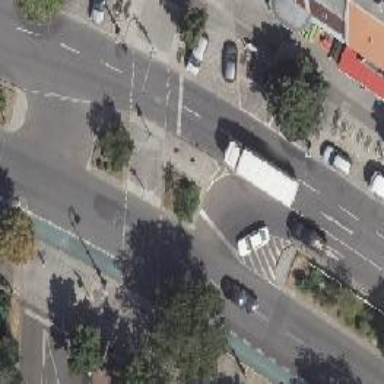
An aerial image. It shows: Crossing with traffic signals.